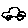
Label: car